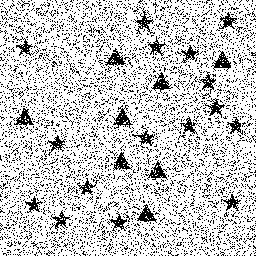
Squares: 0
Triangles: 8
Stars: 16
Total shapes: 24